Question: I'm trying to make a navigation where there are 4 clickable links. Those links will then drop-down a menu and display content, note that the content is not directly under the links in the code. Here is an image of how it currently looks like:

I need jQuery to make it slidetoggle down when clicking any of the links (Ladies, Men, Junior, Stores). I got that working so far, however when clicking the other three (while the first is active) shouldn't make it go back up and instead display the content of that specific nav link and hide the previous clicked link' content.
e.g. clicking Men while previously having clicked ladies will set display none on the ladies content and will display the men' content instead. So the navigation should only slide back up when the same navigation unit is clicked twice (first to activate, second to close).
Demo: <URL>
If possible, it should also .addClass to the current active navigation link. What would the jQuery code for this be? Thanks in advance.
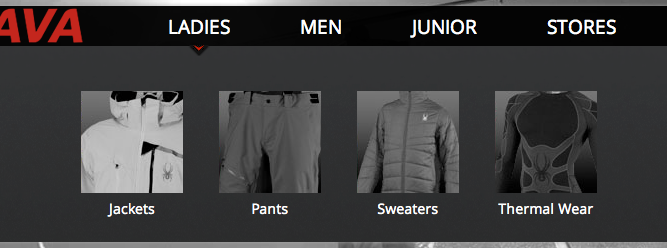
Answer: I hope I understood your question, I altered the fiddle, please tell me if that is wished behaviour:)
If not I will try to help again:)
<URL>